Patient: sex M, age 17
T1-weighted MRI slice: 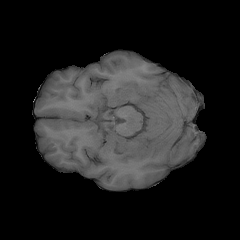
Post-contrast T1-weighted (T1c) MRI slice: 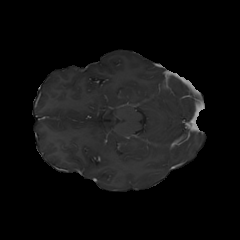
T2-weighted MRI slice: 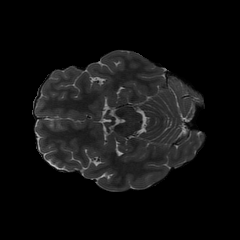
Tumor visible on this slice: no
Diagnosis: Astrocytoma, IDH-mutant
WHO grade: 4